Field crop: maize
Growth stage: 2
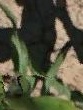
Species: maize